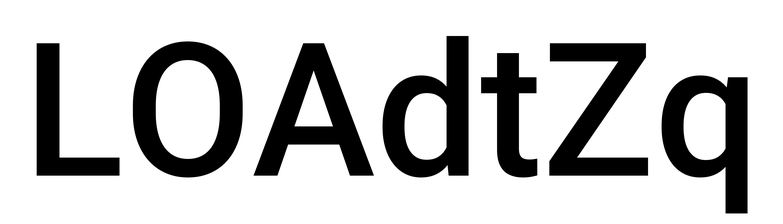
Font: Roboto_Medium